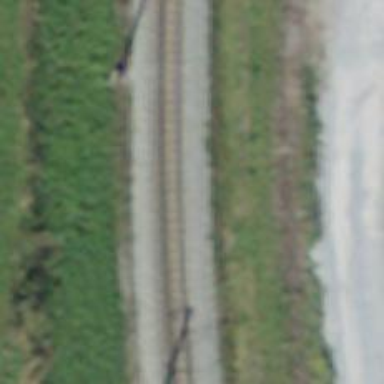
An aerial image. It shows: Narrow-gauge railway with single track. The railway is electrified with contact line.